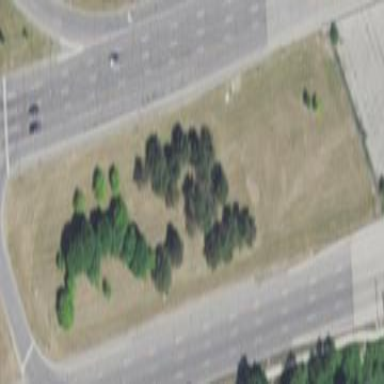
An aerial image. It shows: Grass-covered traffic island.